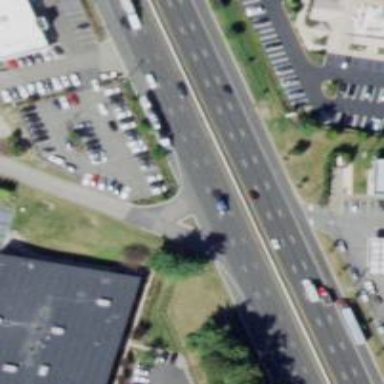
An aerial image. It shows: Asphalt trunk link road.